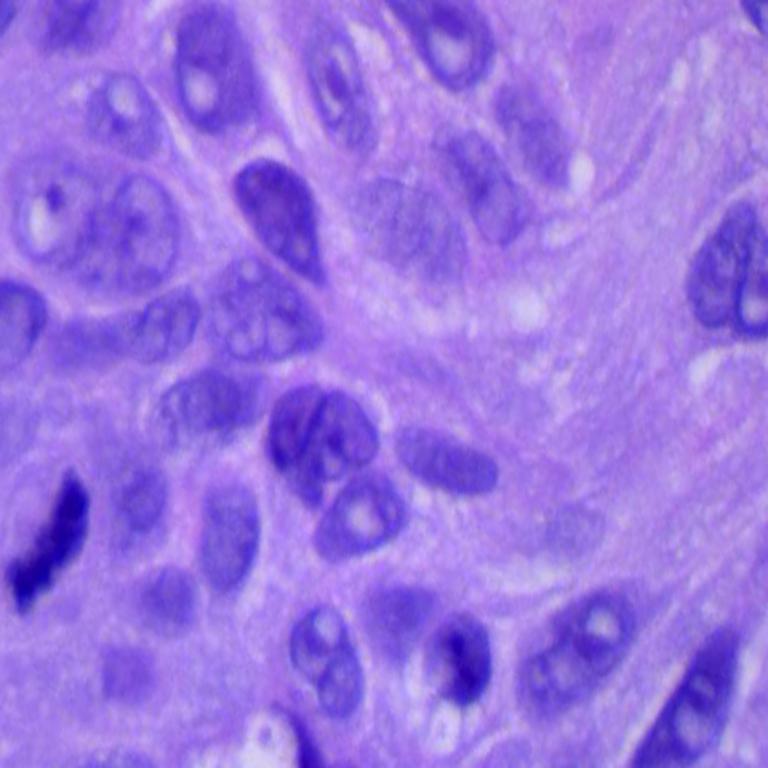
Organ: lung
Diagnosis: squamous carcinomas